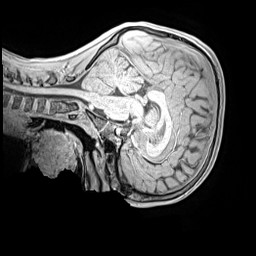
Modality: MP2RAGE
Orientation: sagittal
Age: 11
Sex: male
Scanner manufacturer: siemens
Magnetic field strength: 3 T
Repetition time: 4 s
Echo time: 0.00299 s